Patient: sex M, age 38
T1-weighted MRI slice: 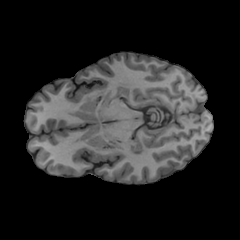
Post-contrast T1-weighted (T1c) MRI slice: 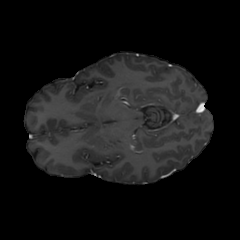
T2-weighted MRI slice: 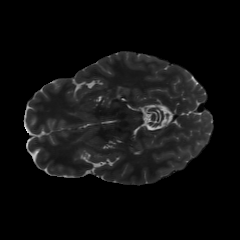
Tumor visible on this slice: no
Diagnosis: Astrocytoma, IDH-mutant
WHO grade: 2